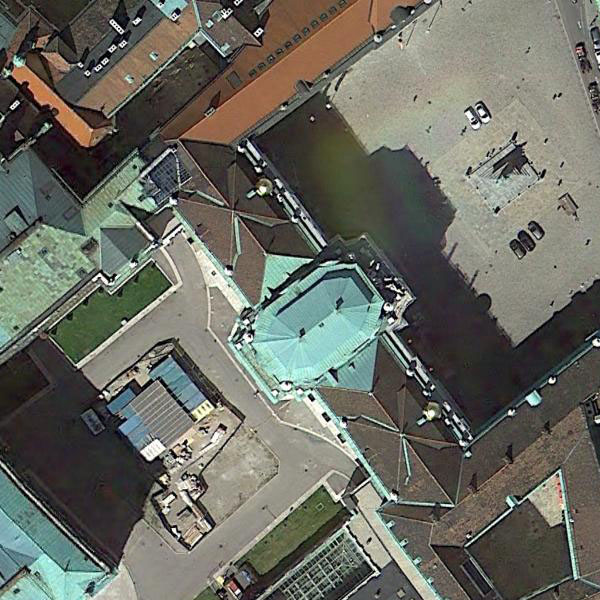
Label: Church